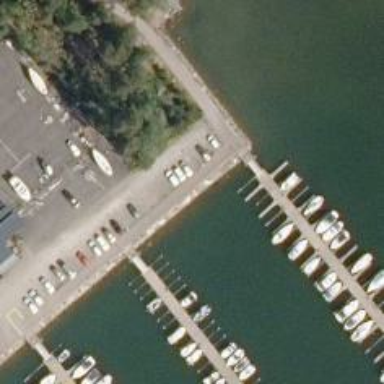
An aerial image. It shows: Man-made pier.